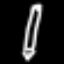
Label: pencil